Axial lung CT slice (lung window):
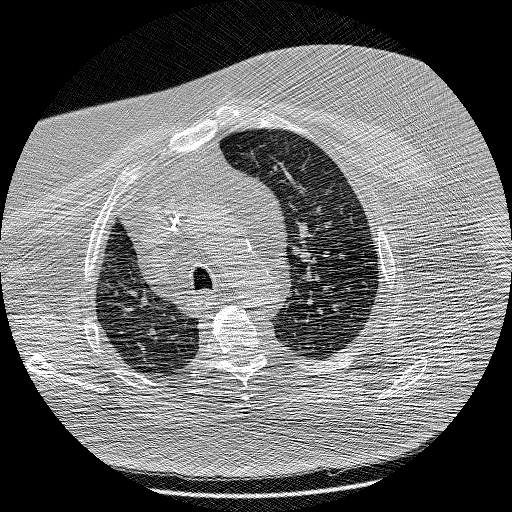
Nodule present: no